Question: I have to get the (shortest)/(an optimal) distance between two points in 2D. I have to avoid shapes that are lines, that may be connected together. Any suggestion on how to represent the nodes I can travel on? I have thought of making a grid, but this doesn't sound very accurate or elegant. I would consider a node as unwalkable if any point of a line is inside a square (with the node being the center of the square).

An example would be going from point A to B.
Is the grid the recommended way to solve this? Thanks A LOT in advance!
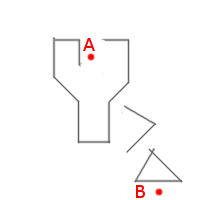
Answer: I think this is essentially Larsmans' answer made a bit more algorithmic:
Nodes of the graph are the obstacle vertices. Each internal vertex actually represents two nodes: the concave and the convex side.
1. Push the start node onto the priority queue with a Euclidean heuristic distance.
2. Pop the top node from the priority queue.
3. Do a line intersection test from the node to the goal(possibly using ray-tracing data-structure techniques for speedup). If it fails,
4. Consider a ray from the current node to every other vertex. If there are no intersections between the current node the vertex under consideration, and the vertex is convex from the perspective of the current node, add the vertex to the priority queue, sorted using the accumulated distance in the current node plus the distance from the current node to the vertex plus the heuristic distance.
5. Return to 2.
You have to do extra pre-processing work if there are things like 'T' junctions in the obstacles and I wouldn't be surprised to discover that it breaks in a number of cases. You might be able to make things faster by only considering the vertices of the connected component that lies between the current node and the goal.
So in your example, after first attempting , you'd push , , , , and . The first nodes of consideration would be , , and , but they can't get out and the nodes they can reach are already pushed on the queue with shorter accumulated distance. and will be considered and things will go from there.